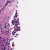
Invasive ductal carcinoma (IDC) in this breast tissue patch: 1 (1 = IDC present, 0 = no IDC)